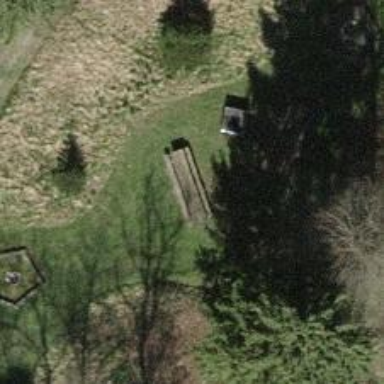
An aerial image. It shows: Picnic table located in leisure land area.